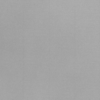
Label: dusty